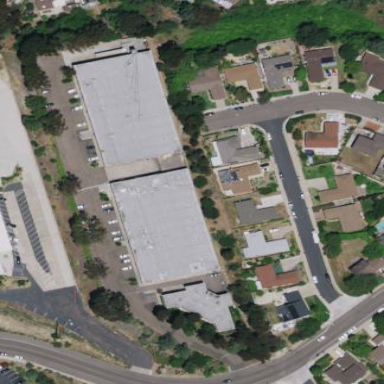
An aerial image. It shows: Industrial building.